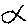
Label: fish